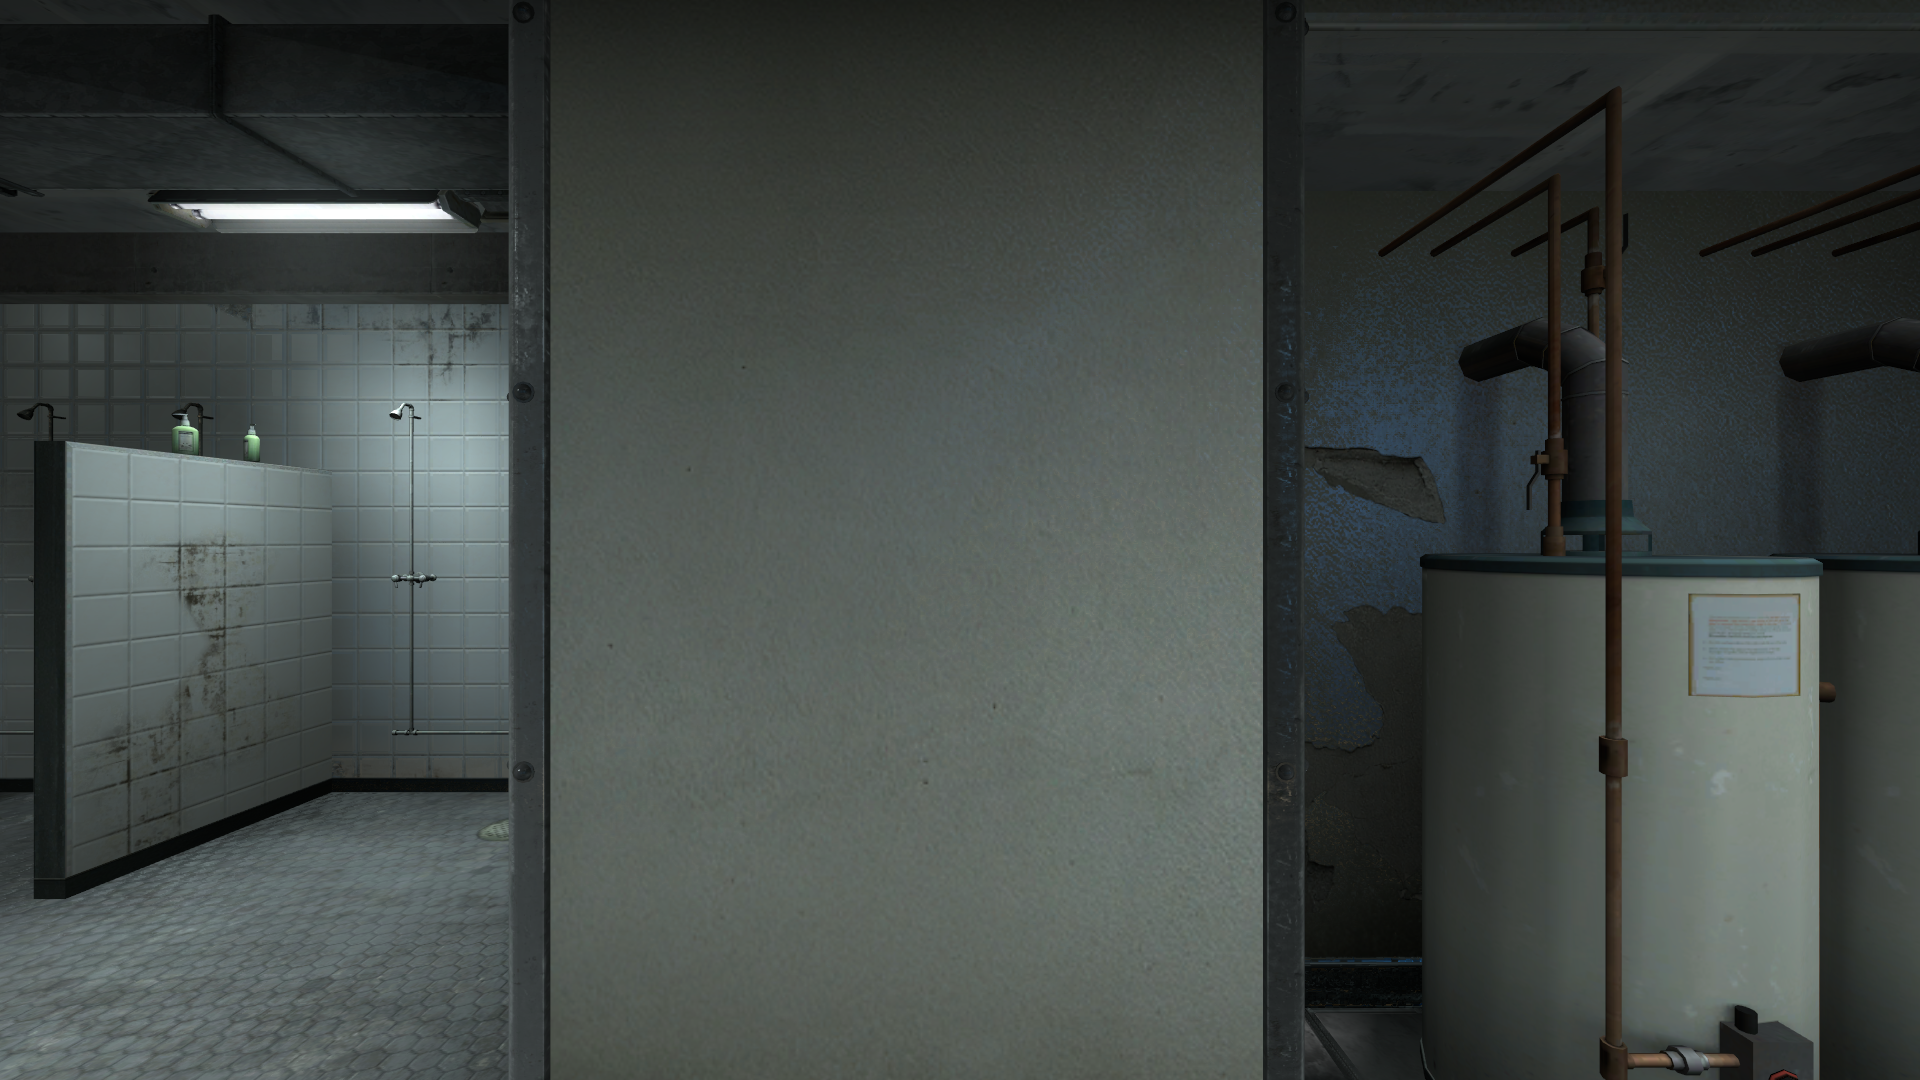
Map: de_train